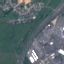
Land use / land cover: Highway